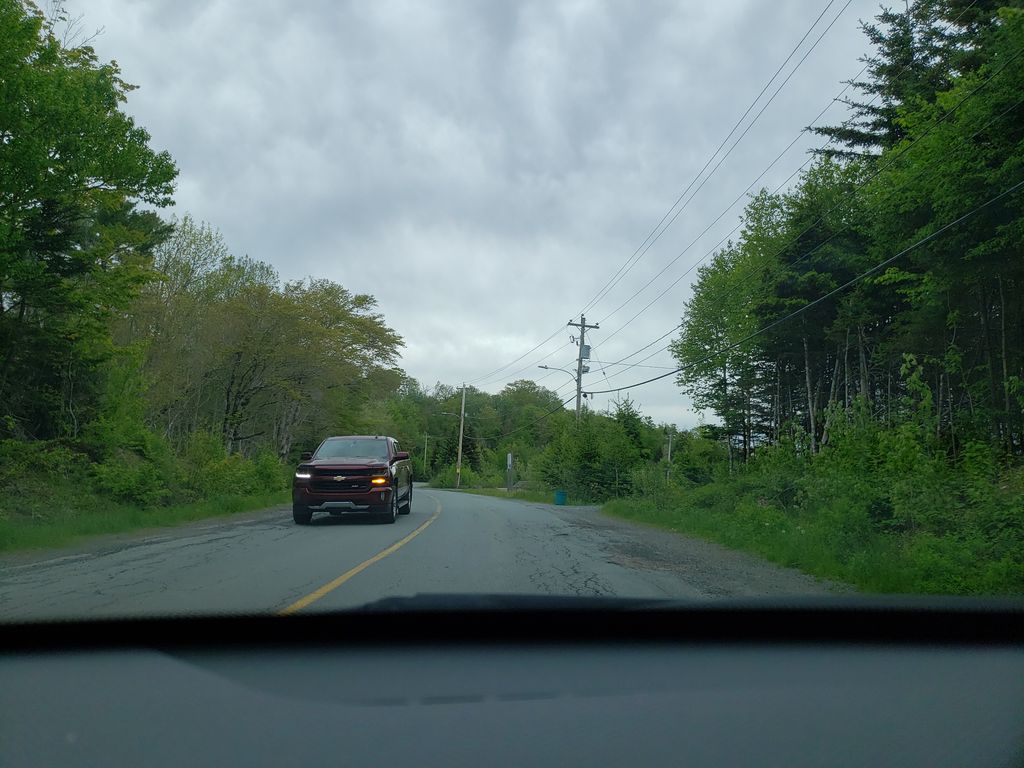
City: halifax